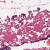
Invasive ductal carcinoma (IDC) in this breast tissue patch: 0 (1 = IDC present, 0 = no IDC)